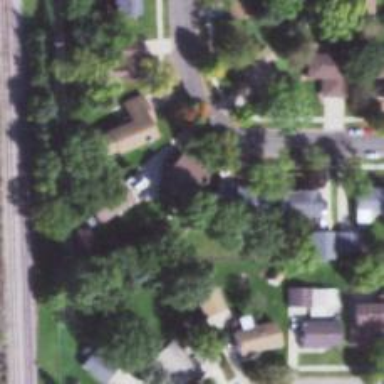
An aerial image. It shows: Residential road with separate asphalt sidewalk.